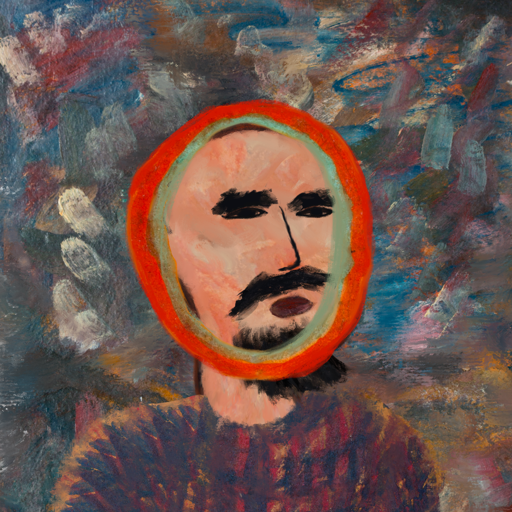
Background: Boggyland, Head And Neck Side: Roy_Bahadur, Face Side: Mosgoul, Bust: In_The_Sun, Hair Side: Sisters, Head Accessory: Blank, Second Necklace: Blank, Necklace: Blank, Baby: Blank